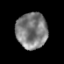
Tissue: prostate
Cell type: Myeloid cells
Senescence score: 0.2978
Nuclear area (px): 1092
Mean DAPI intensity: 126.693